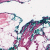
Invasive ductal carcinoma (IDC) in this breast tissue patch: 0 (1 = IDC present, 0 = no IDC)